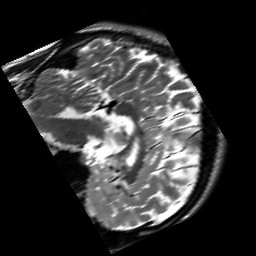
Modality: T2w
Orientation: sagittal
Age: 21
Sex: male
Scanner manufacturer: siemens
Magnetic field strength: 3 T
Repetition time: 7 s
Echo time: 0.09 s